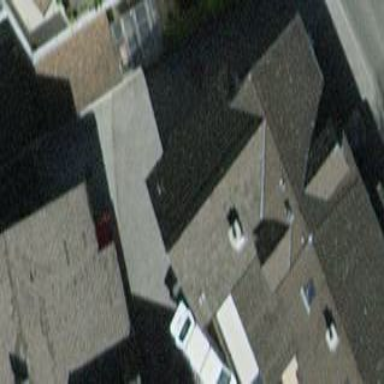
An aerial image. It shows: Semi-detached house.